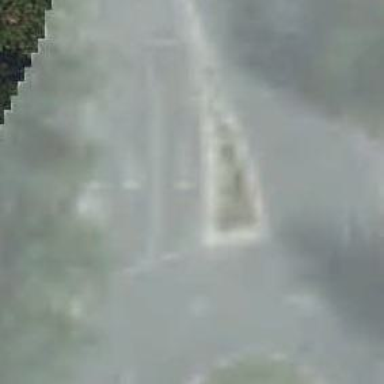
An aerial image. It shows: Road with "give way" sign.